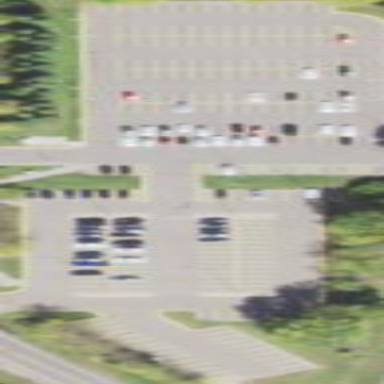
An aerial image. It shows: Parking area with surface dedicated for park and ride.